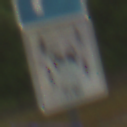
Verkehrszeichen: CarsharingfahrzeugeFrei
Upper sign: Parken
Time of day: MorningAfternoon
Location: Outdoor (Nature)
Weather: Overcast
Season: NotSpecified
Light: Natural